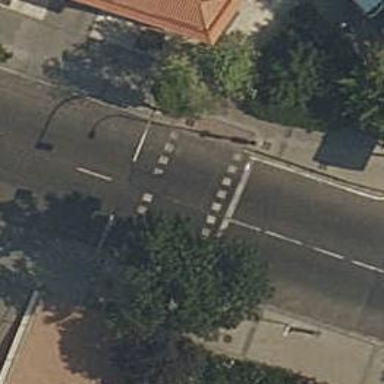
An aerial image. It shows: Traffic signals at road crossing.